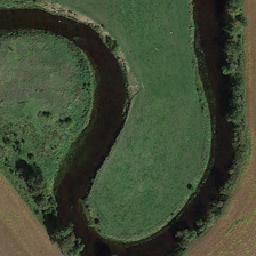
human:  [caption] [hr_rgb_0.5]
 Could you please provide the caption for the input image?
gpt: The winding black river separates the green plain from the bare farmland.

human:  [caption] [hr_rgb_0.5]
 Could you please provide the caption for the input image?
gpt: The river winds through a meadow and a bare land, surrounded by some plants.

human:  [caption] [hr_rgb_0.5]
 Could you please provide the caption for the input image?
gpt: Curved black river isolates the green plain from bald farmland.

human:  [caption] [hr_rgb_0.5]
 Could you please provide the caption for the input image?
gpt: The river is scattered through the grasslands and wild birds.

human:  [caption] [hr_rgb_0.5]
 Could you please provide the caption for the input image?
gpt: The black curved river separated the green plain from the hollow farmland.